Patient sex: M
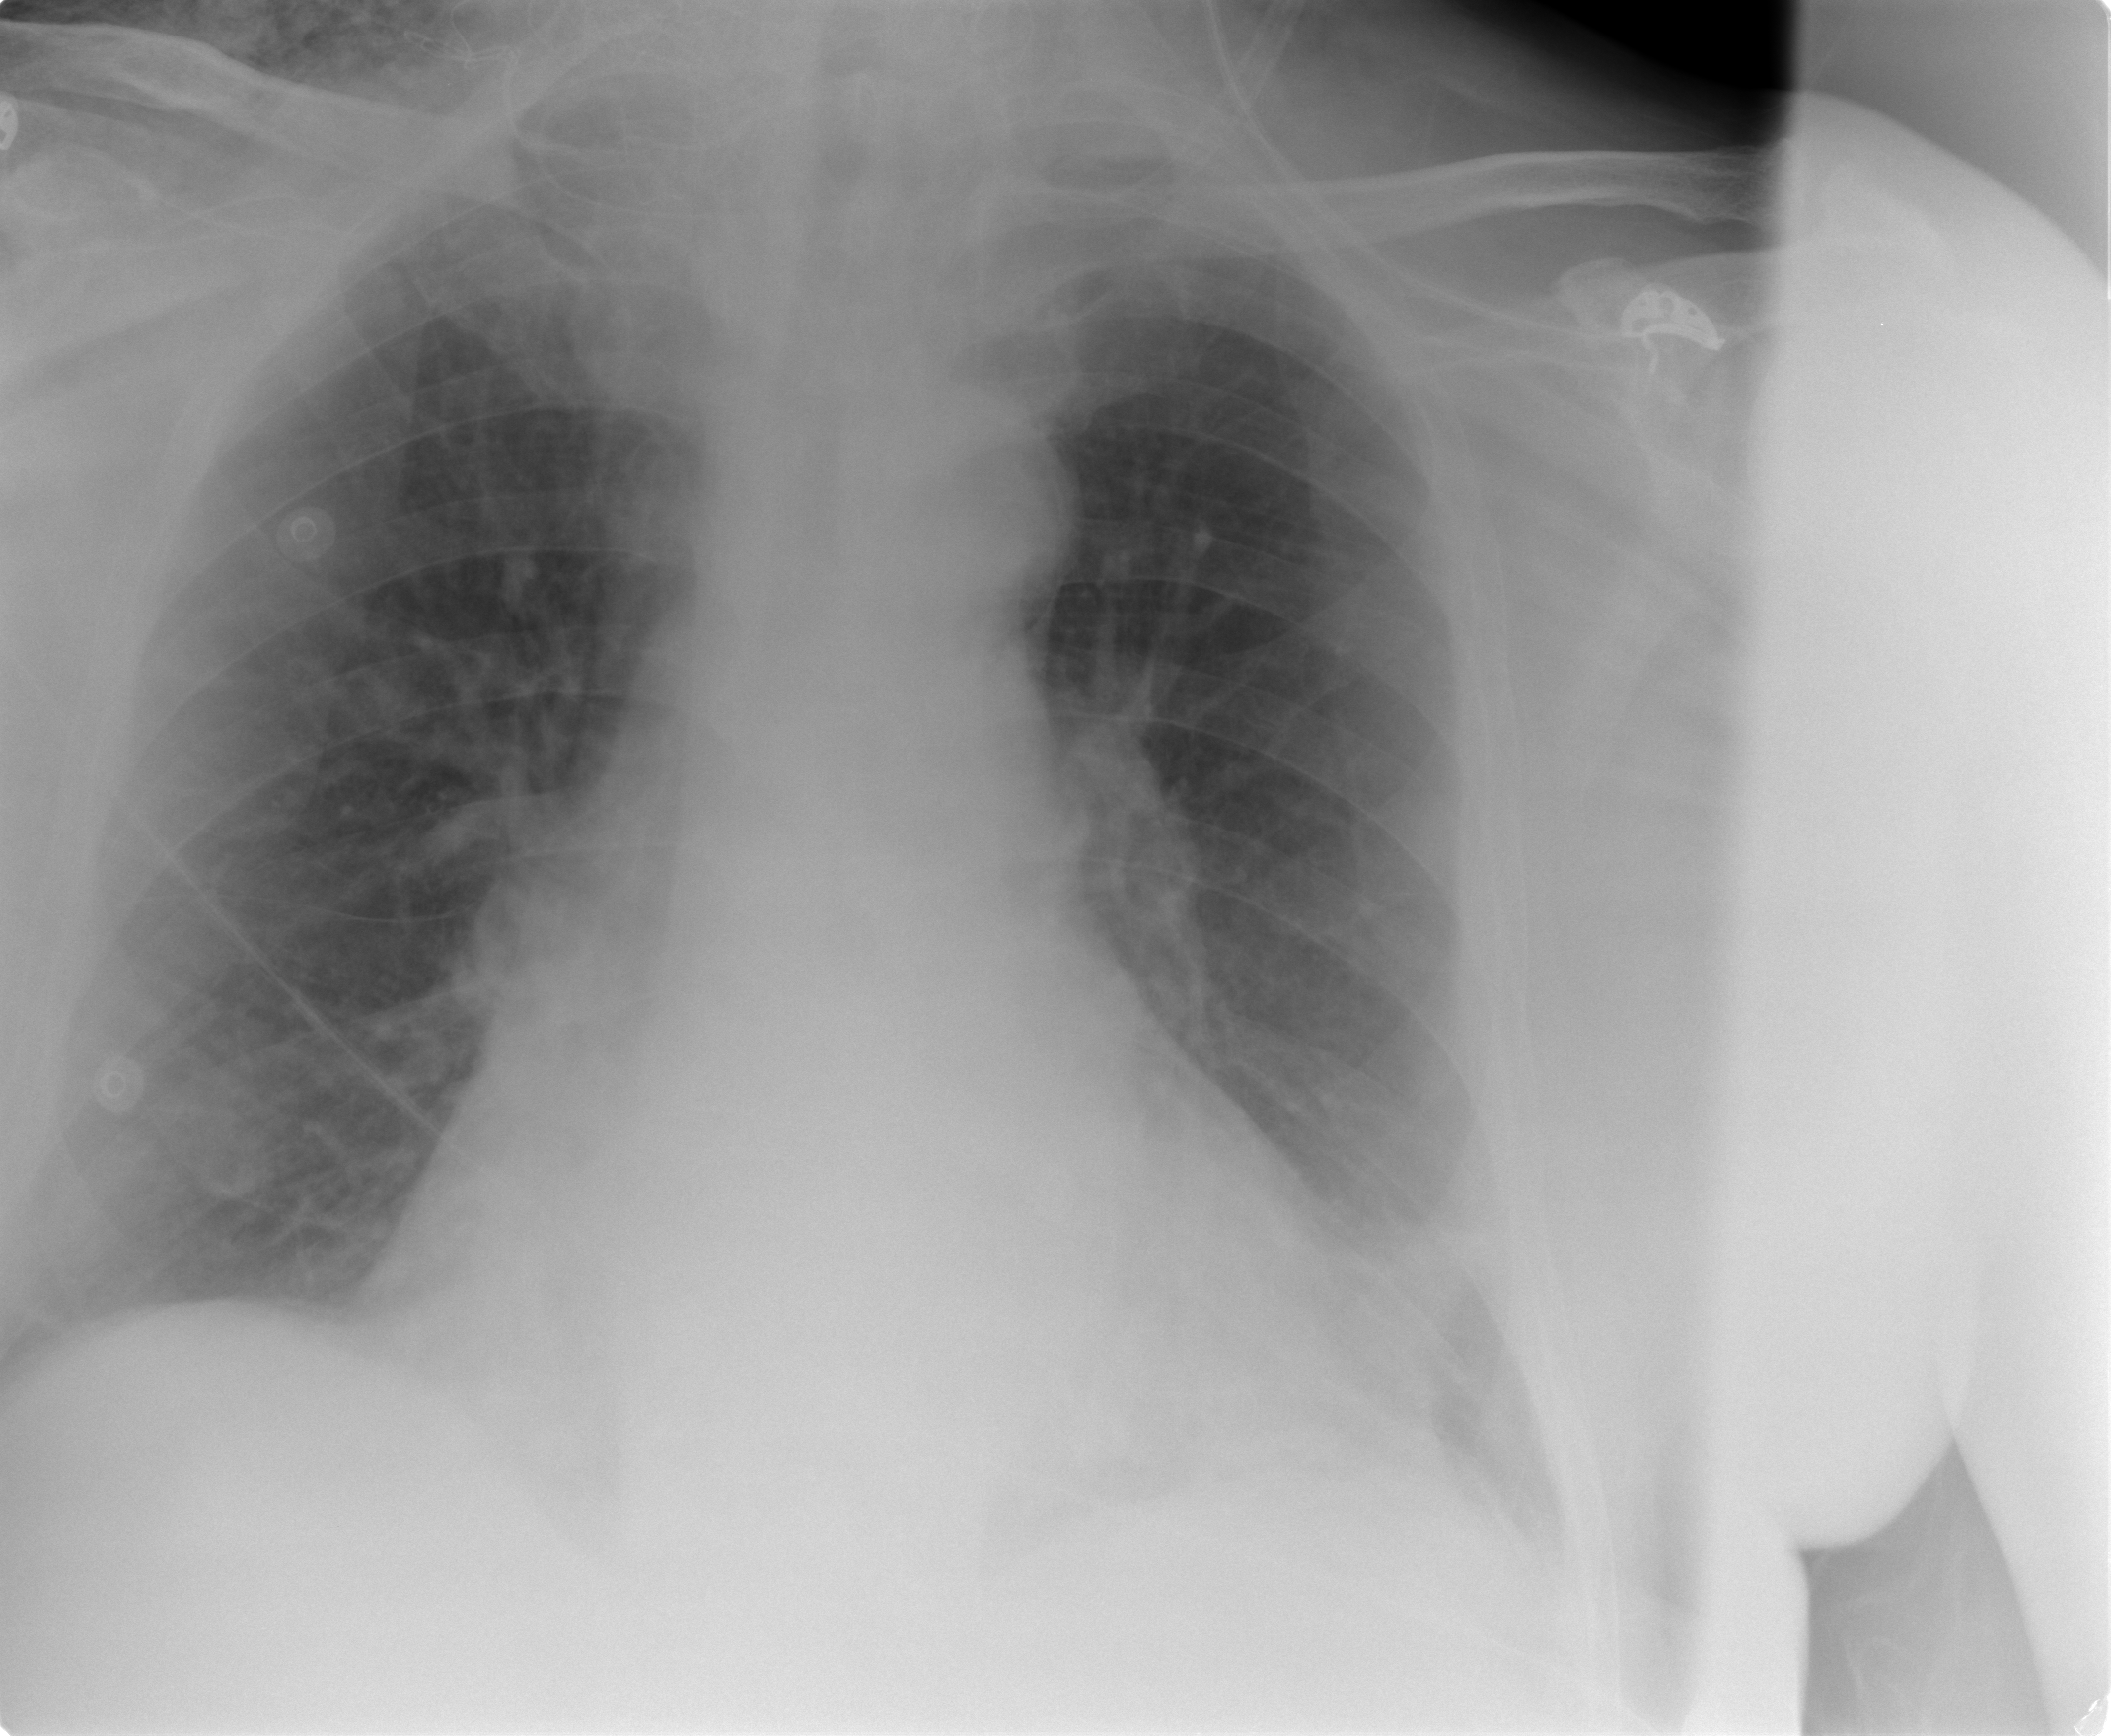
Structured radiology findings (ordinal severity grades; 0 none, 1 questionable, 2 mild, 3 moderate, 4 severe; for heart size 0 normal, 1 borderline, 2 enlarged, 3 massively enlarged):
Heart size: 0
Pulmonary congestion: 0
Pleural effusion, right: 0
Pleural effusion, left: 2
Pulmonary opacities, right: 1
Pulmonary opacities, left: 0
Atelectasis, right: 0
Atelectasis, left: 2